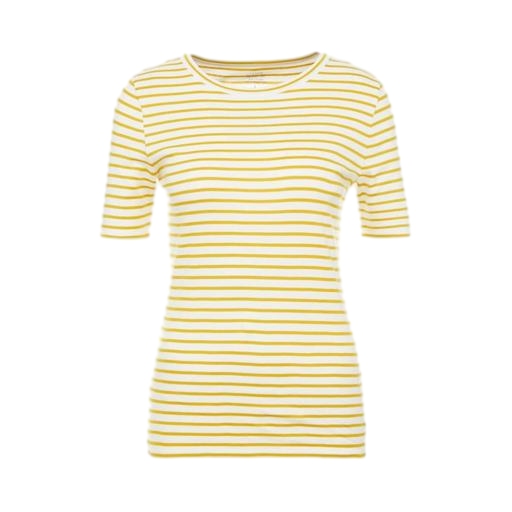
yellow and white t shirt, striped tight fitting tee, short-sleeve top only macy, white background